Question: I have a matrix like so:

Only in reality it is hundreds or thousands of values.
What I need to do is return the minimum value for each row, along with the row/col name.
So for row 1 in the example, "BAC", the minimum is 0.92 for BAC/CSCO, so I need to return something like:
BAC/CSCO 0.92
And then repeat this for each row in the matrix.
Assistance is greatly appreciated. I think apply is the trick, but I can't quite get the right combination.
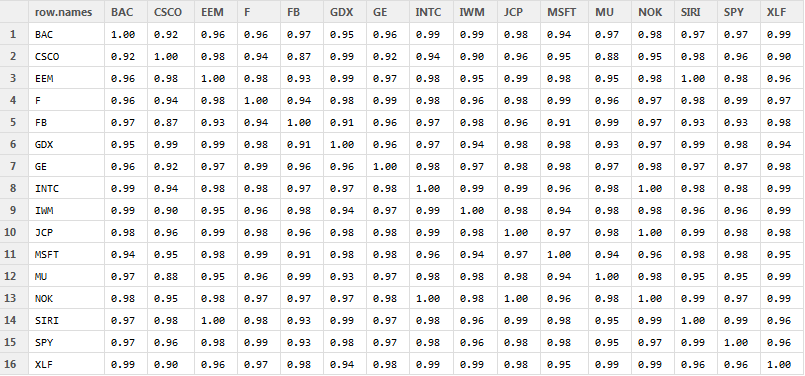
Answer: '''
X <- matrix(runif(20), nrow=4)
rownames(X) <- paste0("foo", seq(nrow(X)))
colnames(X) <- paste0("bar", seq(ncol(X)))
result <- t(sapply(seq(nrow(X)), function(i) {
j <- which.min(X[i,])
c(paste(rownames(X)[i], colnames(X)[j], sep='/'), X[i,j])
}))
print(X)
print(result)
'''
will give you:
'''
bar1 bar2 bar3 bar4 bar5
foo1 <PHONE> <PHONE> 0.<PHONE> 0.<PHONE> <PHONE>
foo2 <PHONE> <PHONE> 0.<PHONE> 0.<PHONE> <PHONE>
foo3 <PHONE> <PHONE> 0.35787944 0.39117325 <PHONE>
foo4 <PHONE> <PHONE> 0.54791272 0.38674301 <PHONE>
'''
and
'''
[,1] [,2]
[1,] "foo1/bar3" "0.127303782384843"
[2,] "foo2/bar4" "0.0669892099685967"
[3,] "foo3/bar1" "0.179094966035336"
[4,] "foo4/bar5" "0.327215566998348"
'''